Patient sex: M
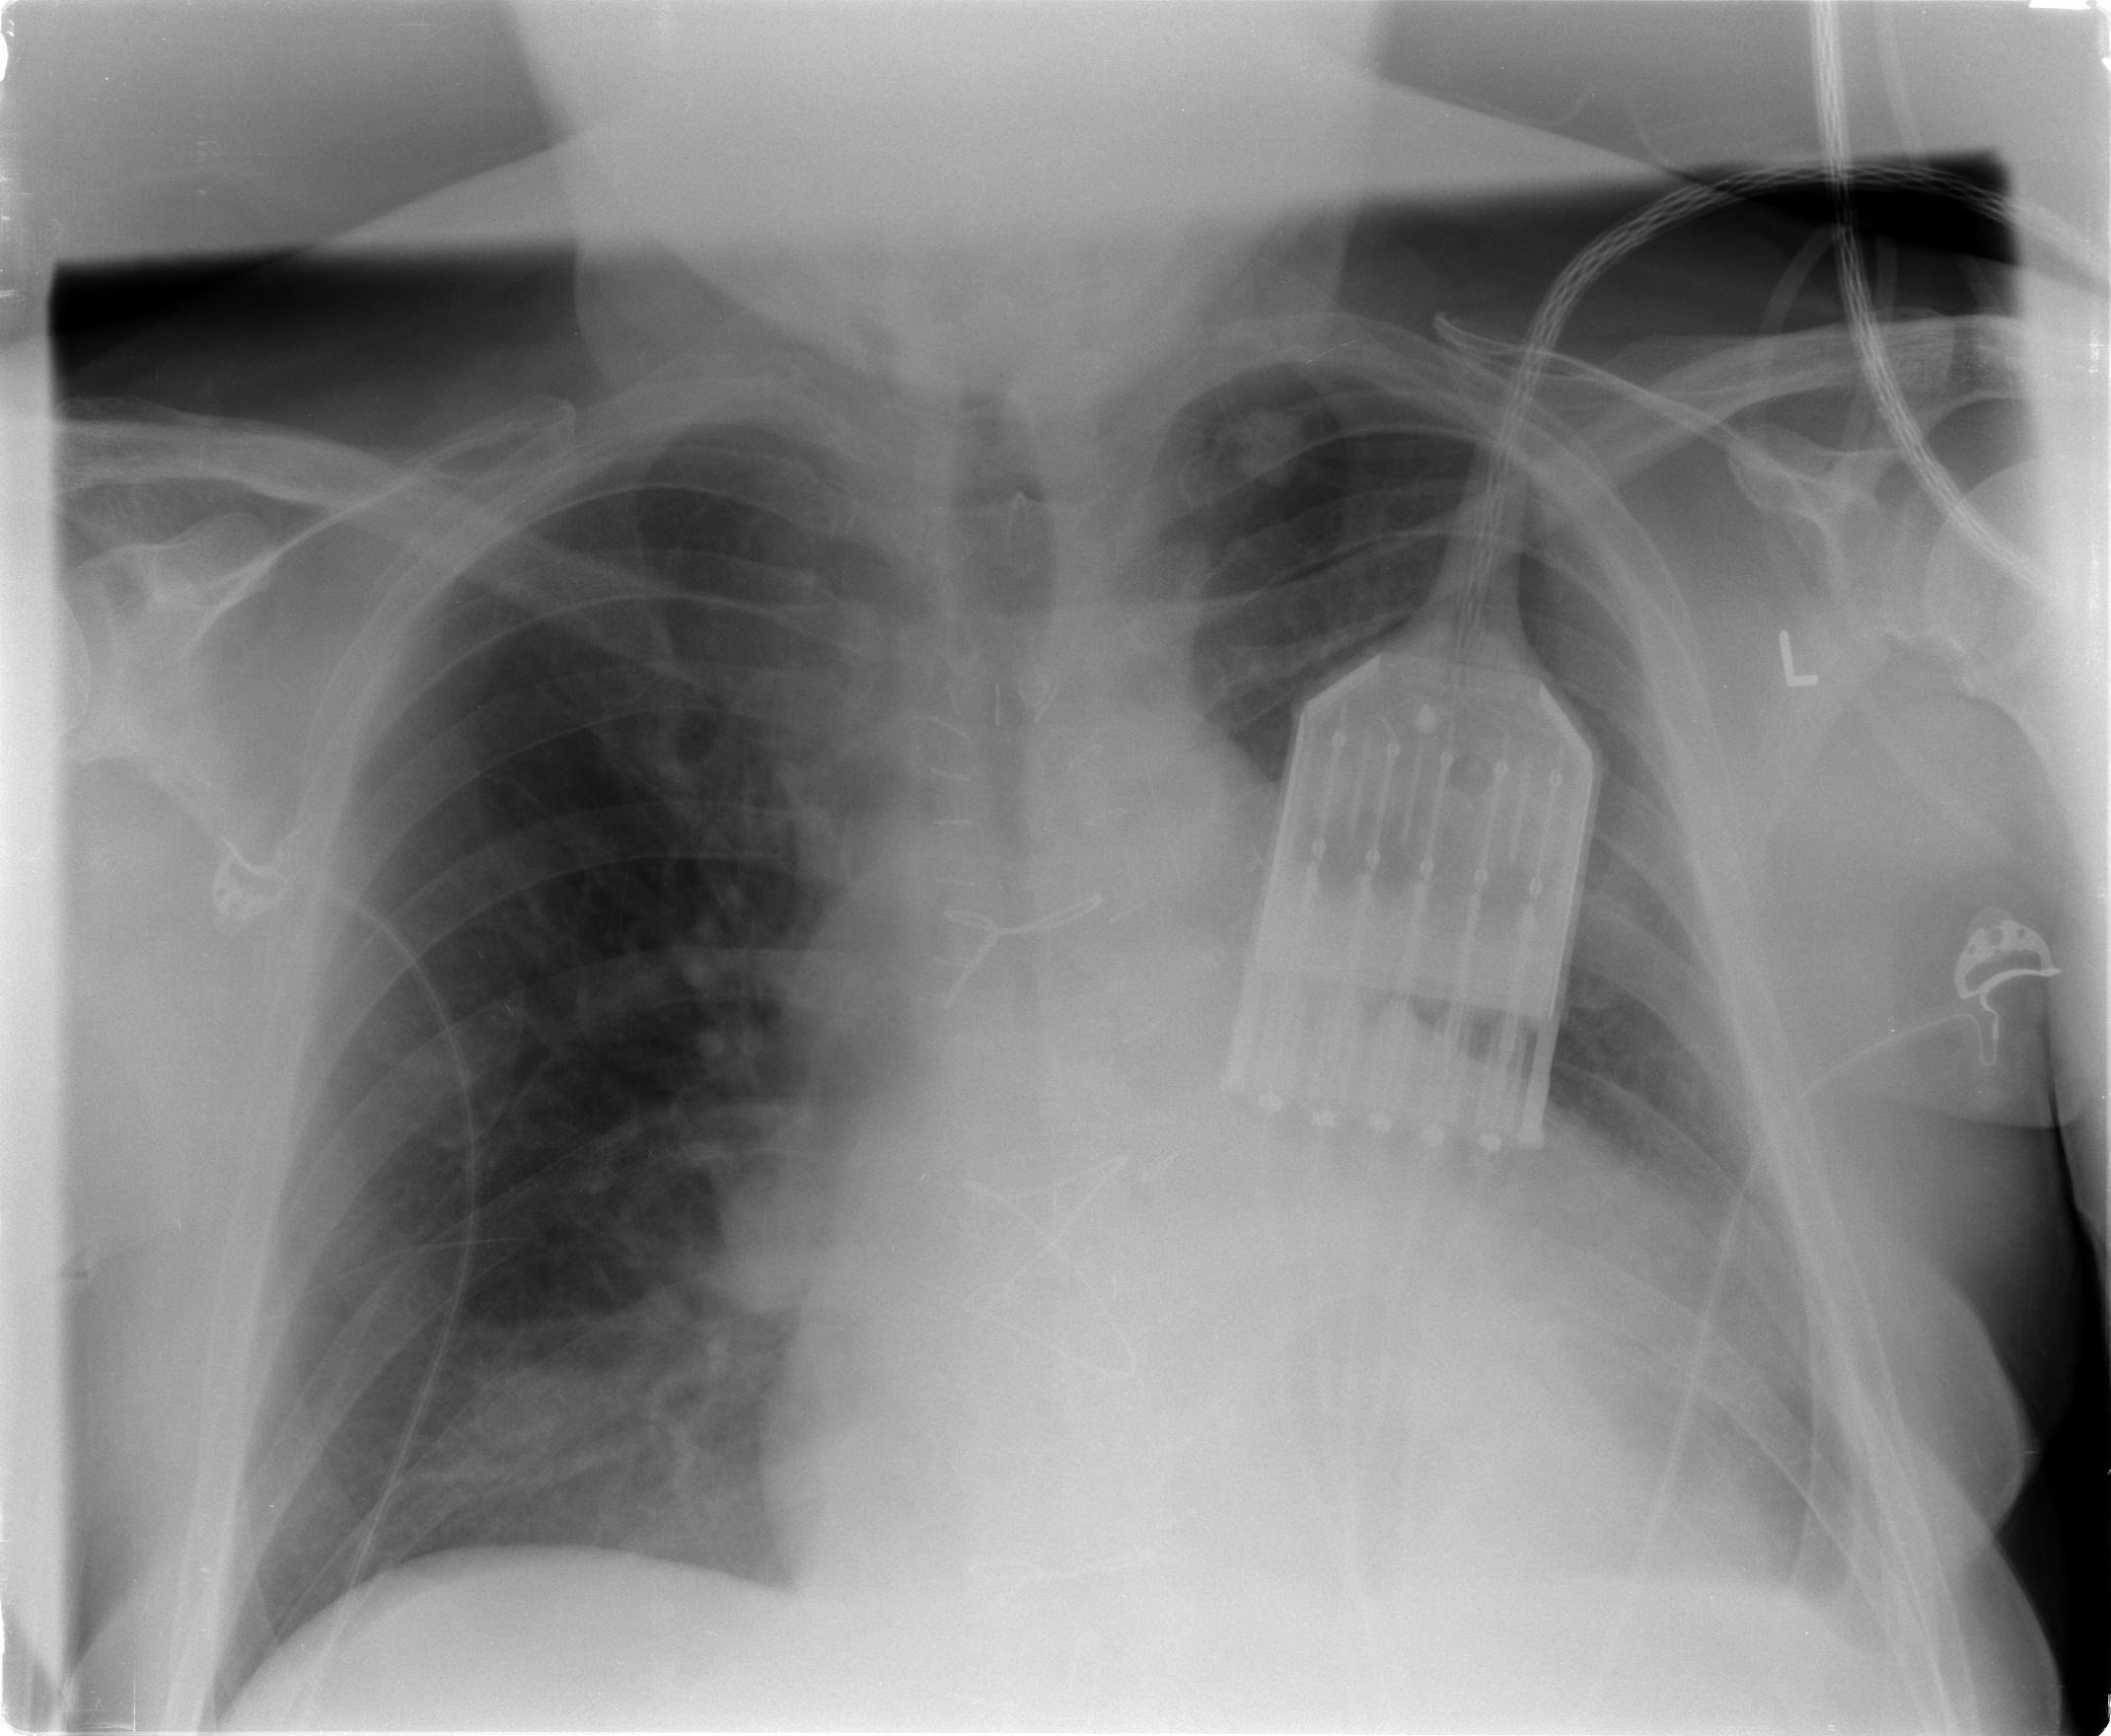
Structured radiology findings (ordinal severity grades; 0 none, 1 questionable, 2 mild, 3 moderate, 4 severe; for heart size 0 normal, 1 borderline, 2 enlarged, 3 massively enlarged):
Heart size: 3
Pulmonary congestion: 2
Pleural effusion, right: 0
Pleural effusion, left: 1
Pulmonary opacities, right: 0
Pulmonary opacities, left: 0
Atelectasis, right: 2
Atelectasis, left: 2